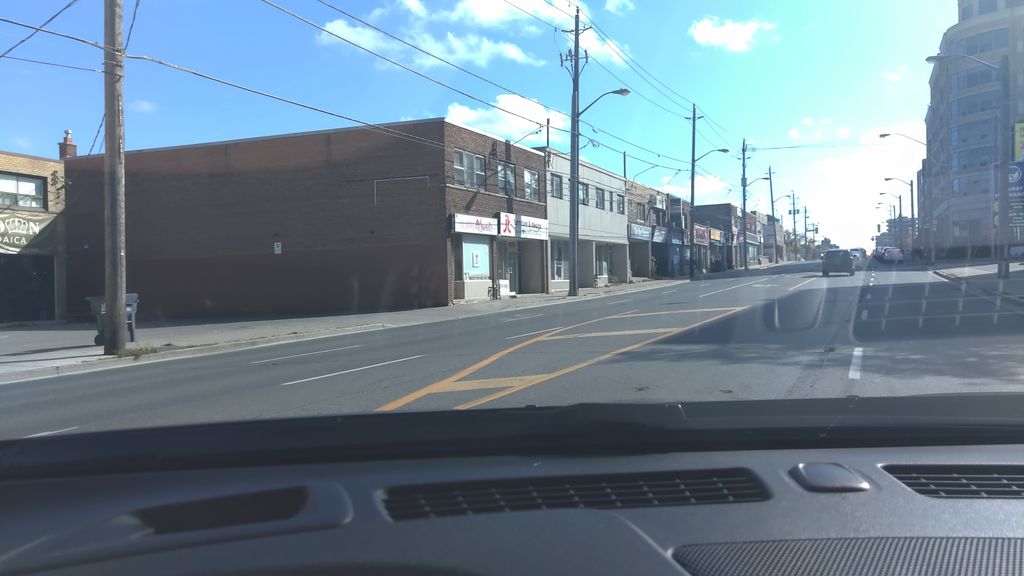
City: toronto